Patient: sex F, age 44
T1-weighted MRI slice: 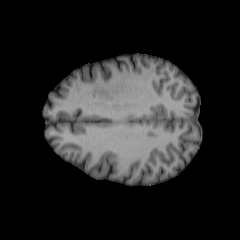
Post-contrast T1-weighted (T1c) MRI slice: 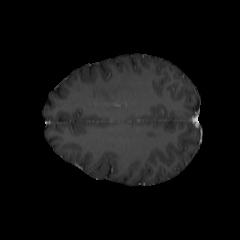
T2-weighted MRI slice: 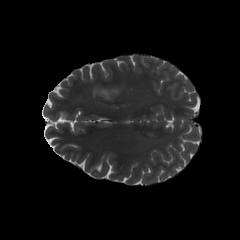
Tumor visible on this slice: yes
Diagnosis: Oligodendroglioma, IDH-mutant, 1p/19q-codeleted
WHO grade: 2